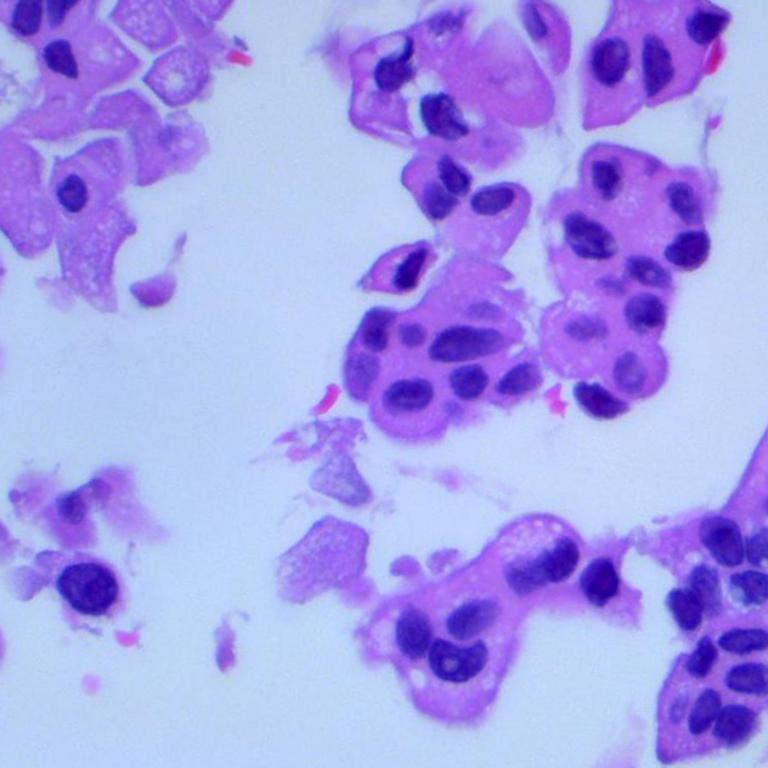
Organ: lung
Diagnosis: adenocarcinomas